RGB frame:
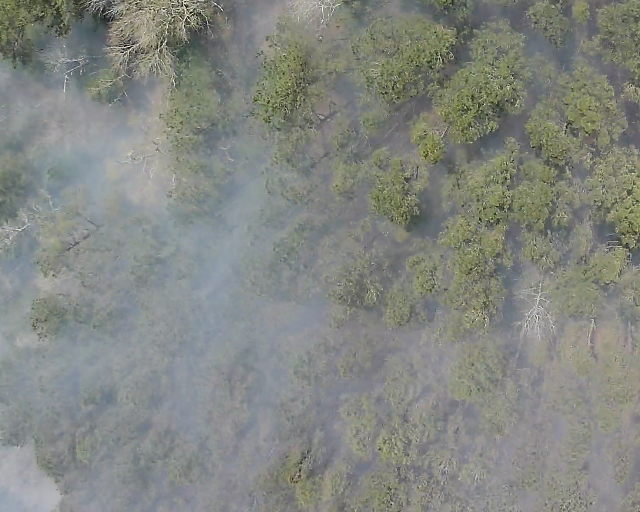
Thermal frame:
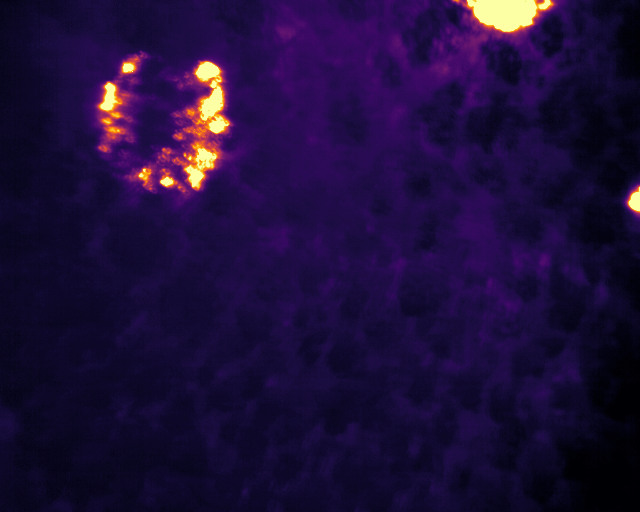
Captured: 2026-02-26 02:30:29
Pixels at or above 80 °C: 2084 (fraction of frame: 0.00636)